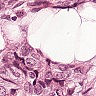
Metastatic tissue present: yes